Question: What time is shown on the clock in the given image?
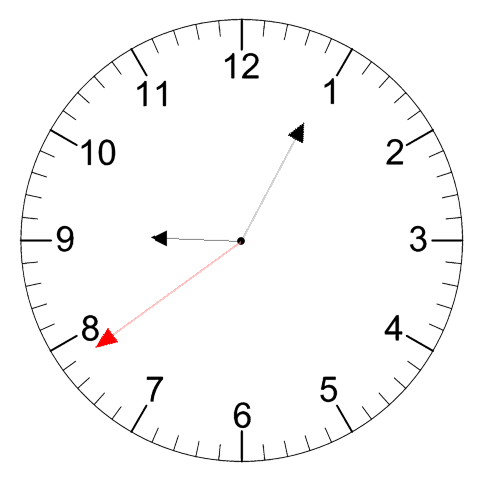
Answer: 09:04:39